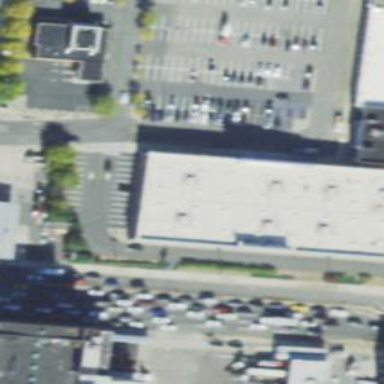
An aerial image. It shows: Building.